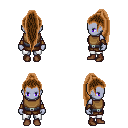
a pixel art fantasy rpg character, female body template, dark elf, purple skin, leather chest armor, white pants, brown extra-long topknot hairstyle, leather bracers, brown shoes, four views (front, back, left, right), 2x2 character sprite sheet, small pixel art, hard edges, no anti-aliasing